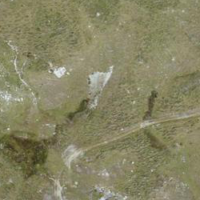
EUNIS habitat code: 26
Species observed at this site:
Gentiana bavarica